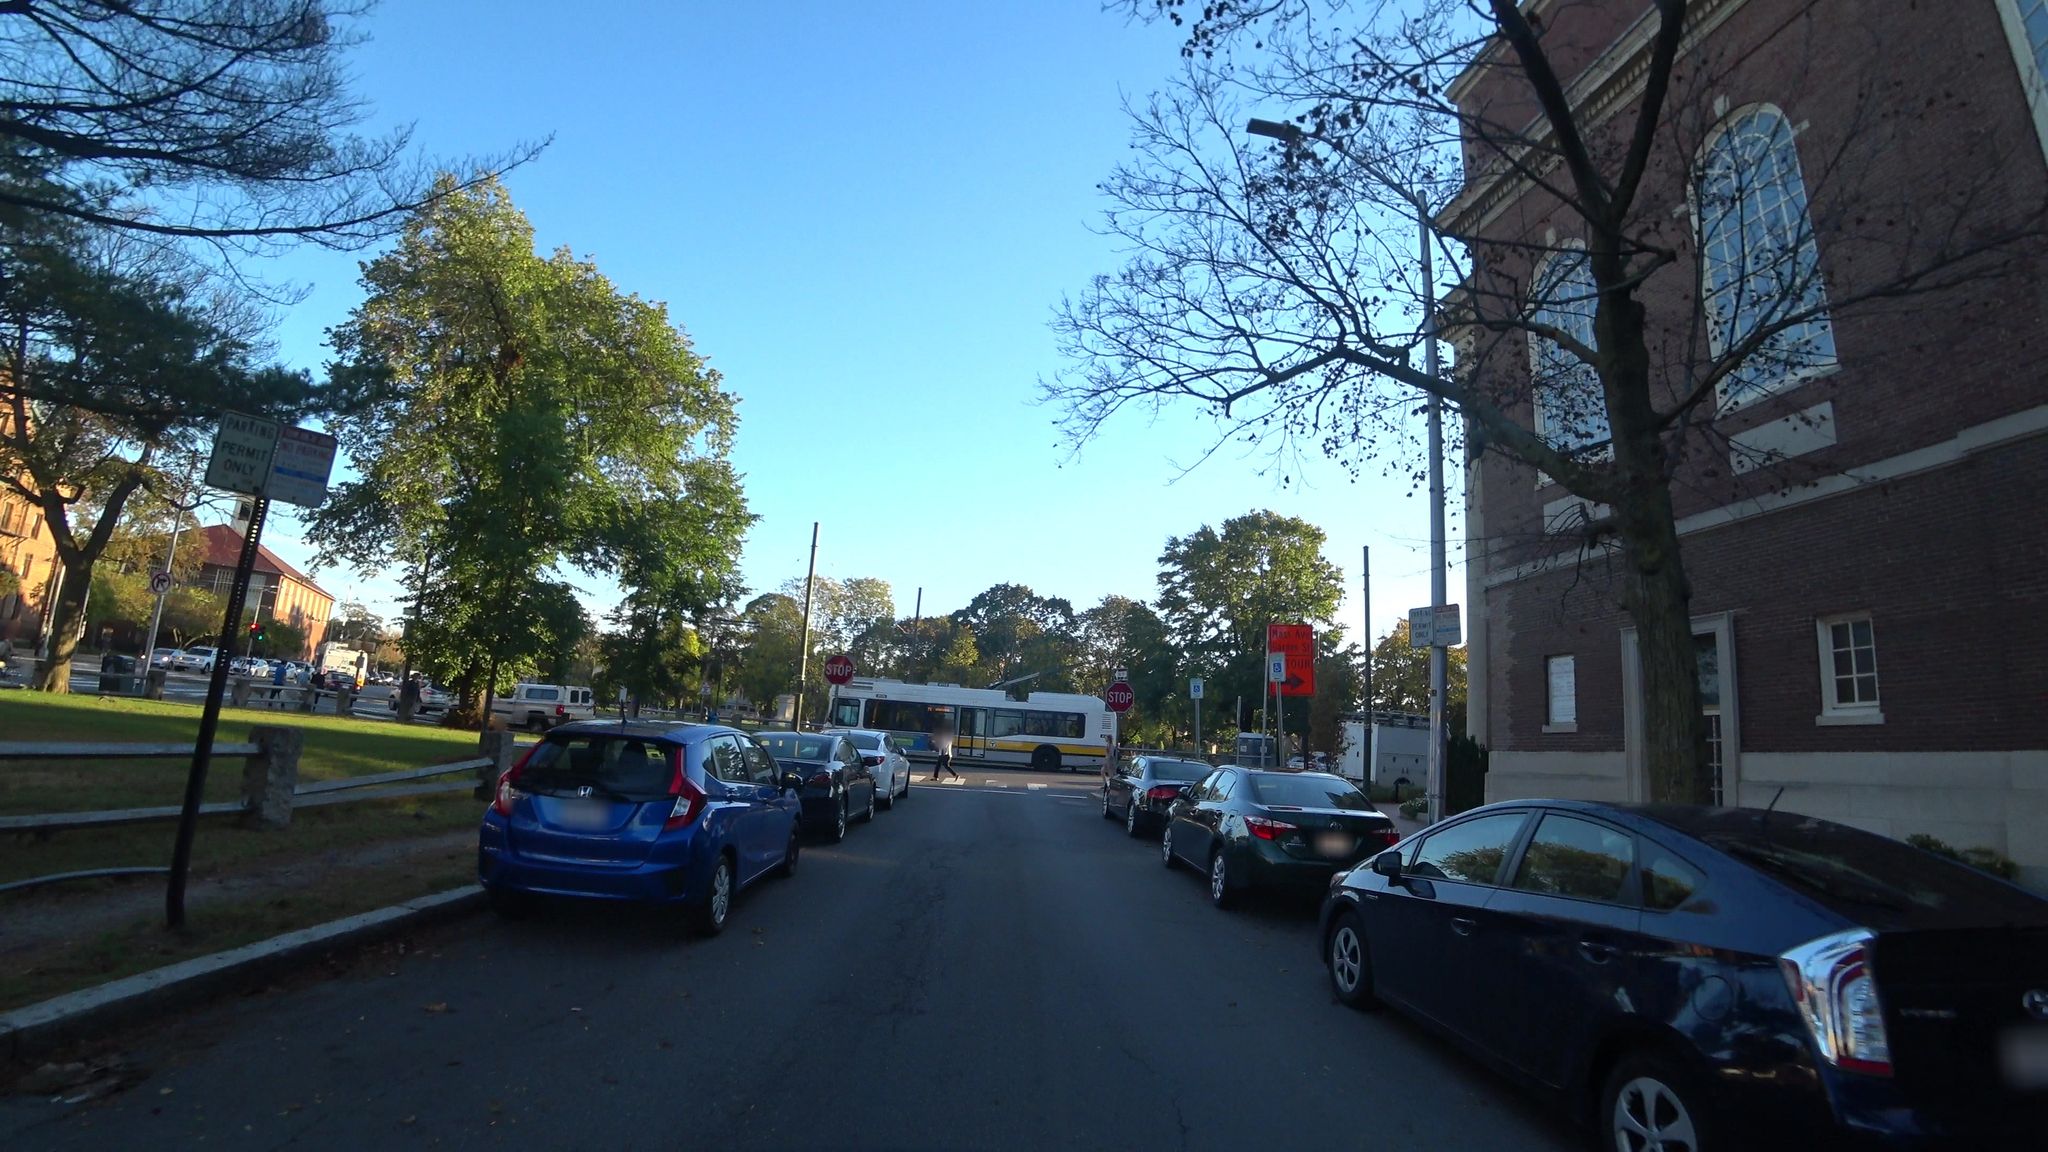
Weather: clear
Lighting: day
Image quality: good
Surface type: walking surface
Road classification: footway
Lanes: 1
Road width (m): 20.1
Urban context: urban centre
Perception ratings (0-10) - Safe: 5.71, Lively: 9.6, Beautiful: 8.69, Boring: 1.1, Depressing: 0.66, Wealthy: 5.65